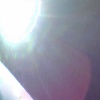
Label: sunburn